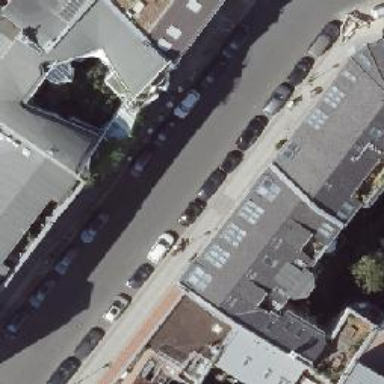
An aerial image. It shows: Residential road with asphalt surface and separate sidewalks. There are parallel on-street parking lanes on both sides.